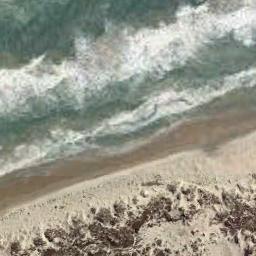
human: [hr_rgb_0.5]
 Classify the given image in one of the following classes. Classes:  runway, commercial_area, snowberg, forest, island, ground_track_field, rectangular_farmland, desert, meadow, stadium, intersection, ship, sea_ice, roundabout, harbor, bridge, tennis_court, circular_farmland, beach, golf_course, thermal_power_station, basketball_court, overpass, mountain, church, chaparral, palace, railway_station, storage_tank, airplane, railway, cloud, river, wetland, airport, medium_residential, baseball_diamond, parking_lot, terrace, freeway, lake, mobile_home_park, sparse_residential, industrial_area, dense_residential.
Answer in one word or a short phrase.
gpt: beach